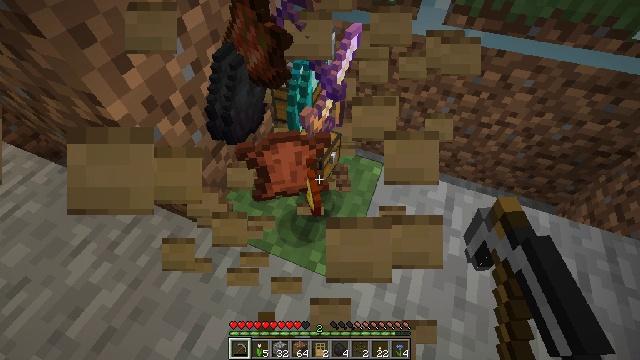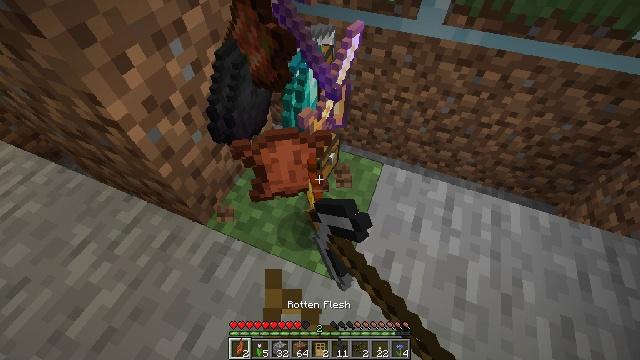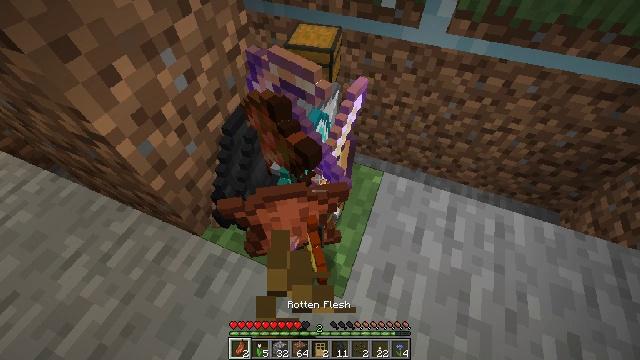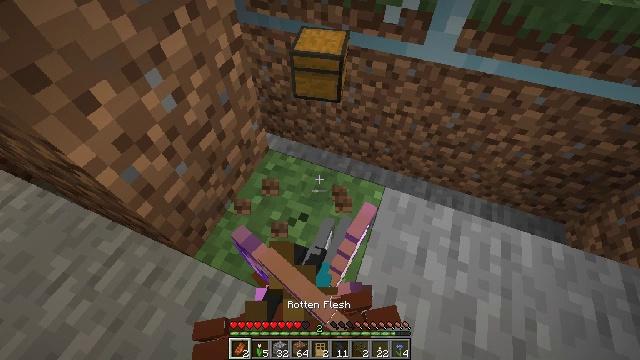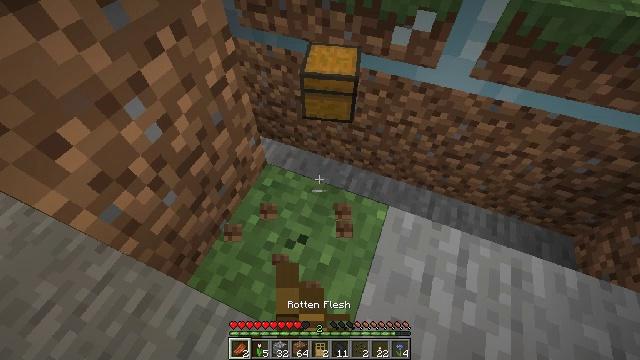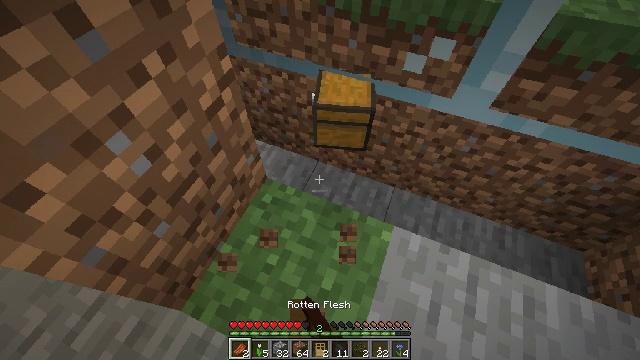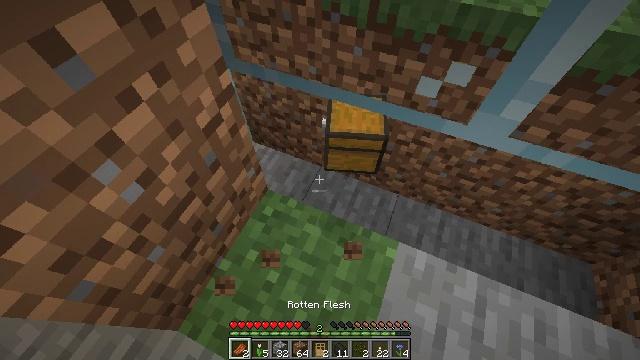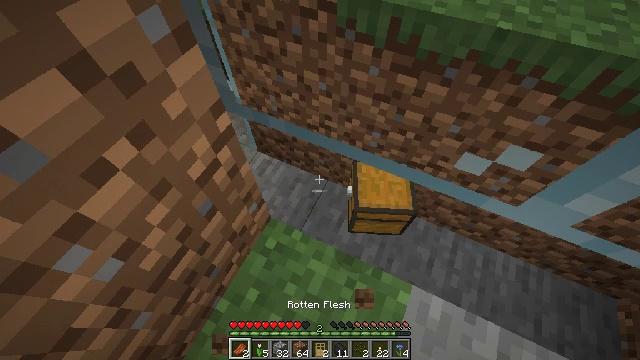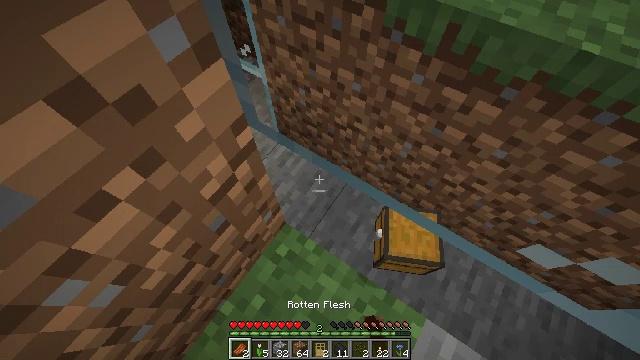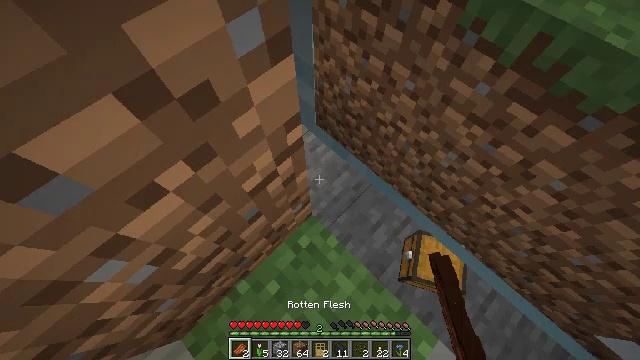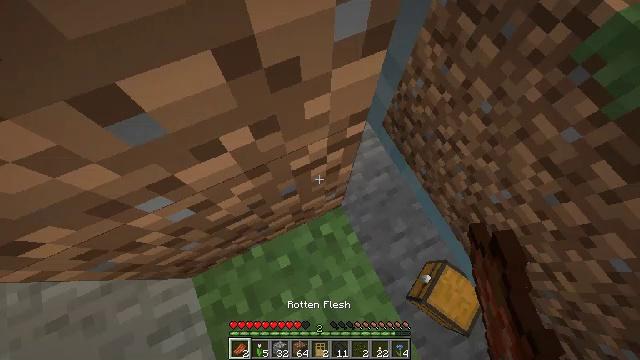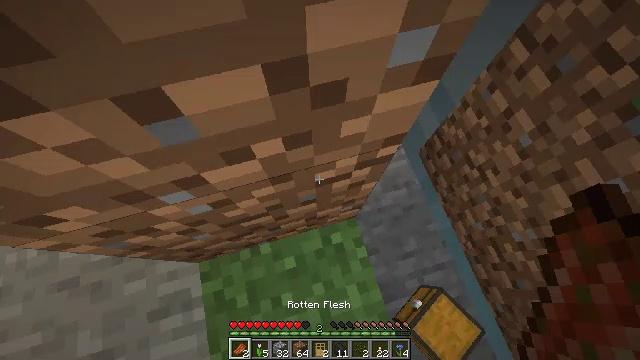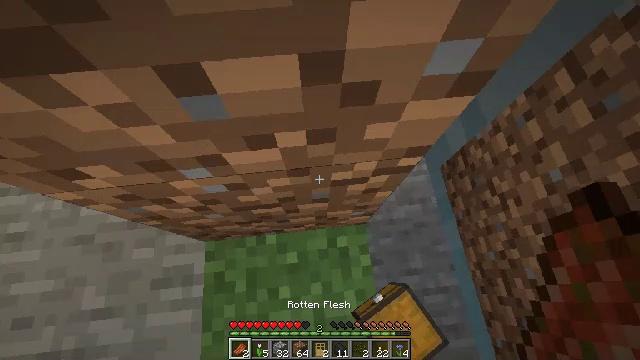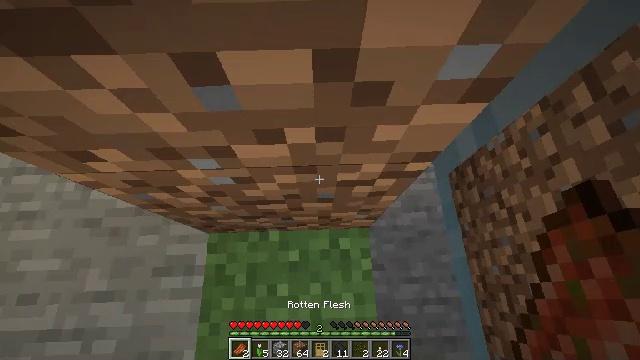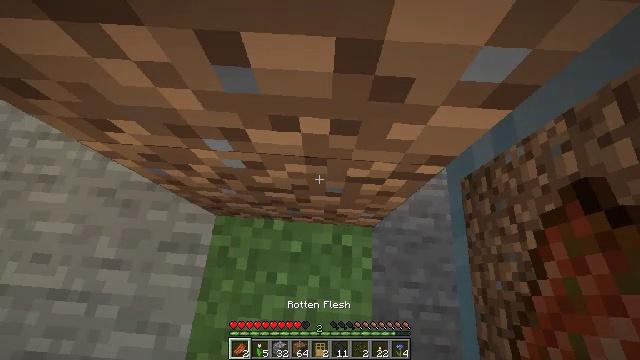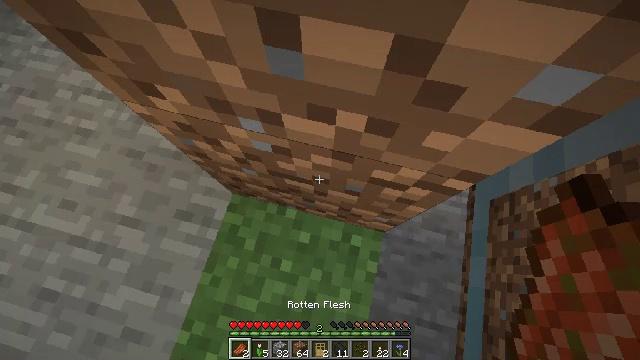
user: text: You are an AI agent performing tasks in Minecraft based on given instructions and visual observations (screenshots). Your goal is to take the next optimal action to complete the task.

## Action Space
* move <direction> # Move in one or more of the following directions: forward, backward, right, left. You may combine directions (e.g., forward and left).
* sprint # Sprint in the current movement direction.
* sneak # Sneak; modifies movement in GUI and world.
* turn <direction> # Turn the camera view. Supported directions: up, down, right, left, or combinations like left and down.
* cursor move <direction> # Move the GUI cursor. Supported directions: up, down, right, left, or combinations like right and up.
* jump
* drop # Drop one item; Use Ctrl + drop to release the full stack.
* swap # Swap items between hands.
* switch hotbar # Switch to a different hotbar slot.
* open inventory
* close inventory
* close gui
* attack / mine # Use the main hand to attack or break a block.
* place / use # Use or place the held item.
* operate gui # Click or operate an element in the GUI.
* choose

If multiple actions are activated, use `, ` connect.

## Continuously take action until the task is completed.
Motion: motion action
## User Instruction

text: Remove the oak door from its frame.
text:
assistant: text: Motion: attack / mine
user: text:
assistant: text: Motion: move forward, attack / mine
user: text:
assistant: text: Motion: move forward, attack / mine
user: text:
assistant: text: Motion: move forward, turn down, attack / mine
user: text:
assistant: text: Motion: move forward
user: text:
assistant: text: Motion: move forward
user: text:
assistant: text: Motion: move forward, turn left and down
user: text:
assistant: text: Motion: move forward, turn left and down
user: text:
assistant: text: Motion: move forward, turn left and down
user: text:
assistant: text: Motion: move forward, turn left and down
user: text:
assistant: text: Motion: move forward, turn left
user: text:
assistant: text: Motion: move forward, turn left
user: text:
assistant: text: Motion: move forward, turn left
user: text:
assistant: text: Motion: move forward, turn left and down
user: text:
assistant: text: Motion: move forward, turn left and down
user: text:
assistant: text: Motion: move forward, turn left and down
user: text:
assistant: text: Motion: move forward, turn left and down
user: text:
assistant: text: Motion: move forward, turn left and down
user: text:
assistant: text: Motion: move forward, turn left and down
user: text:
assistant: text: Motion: move forward, turn left and down
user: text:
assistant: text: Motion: move forward, turn left and down
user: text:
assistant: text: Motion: move forward, turn left and up
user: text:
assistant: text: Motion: move forward, turn left and up
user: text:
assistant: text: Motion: move forward, turn left and up
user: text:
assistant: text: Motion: move forward, turn up
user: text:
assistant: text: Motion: move forward, turn up
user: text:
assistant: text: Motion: move forward, turn right
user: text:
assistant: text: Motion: move forward, turn right and up
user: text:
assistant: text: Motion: move forward, turn right
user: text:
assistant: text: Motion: move forward, turn right